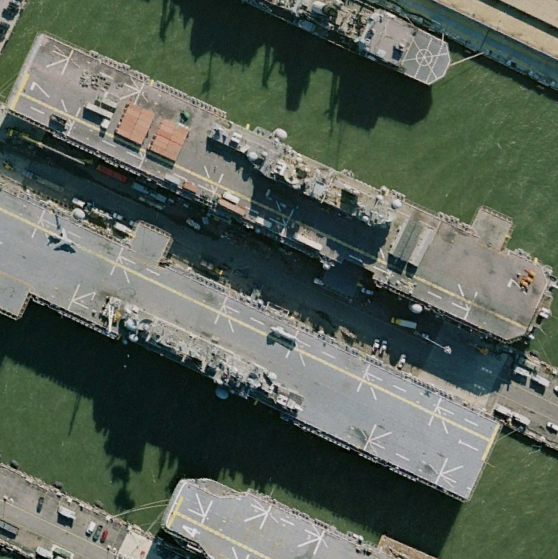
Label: assault